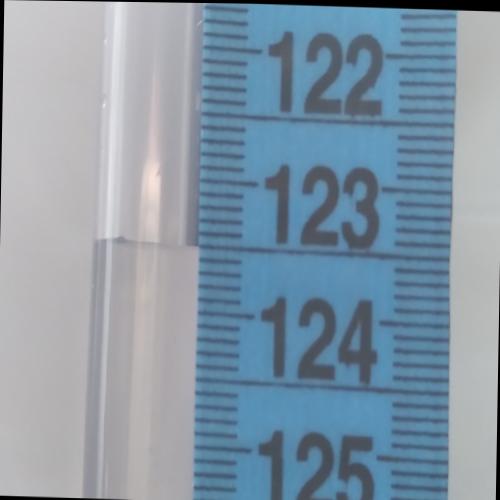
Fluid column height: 123.5 cm